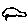
Label: car